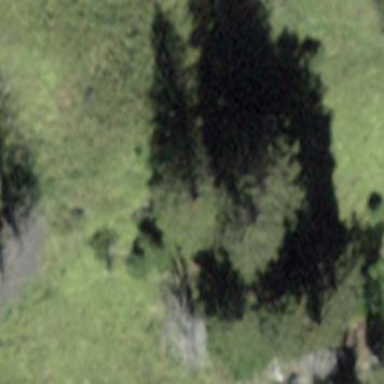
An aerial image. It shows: Patch of scrub vegetation.